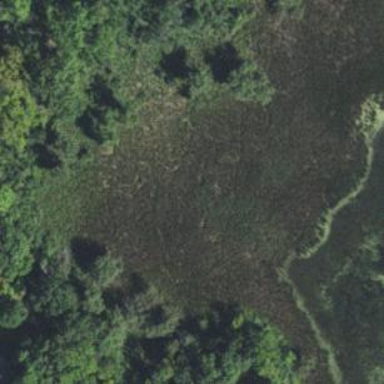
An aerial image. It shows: Wetland area.